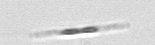
Label: Leptocylindrus